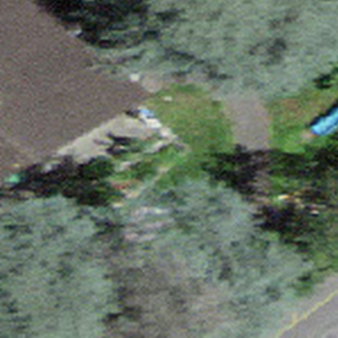
Label: other